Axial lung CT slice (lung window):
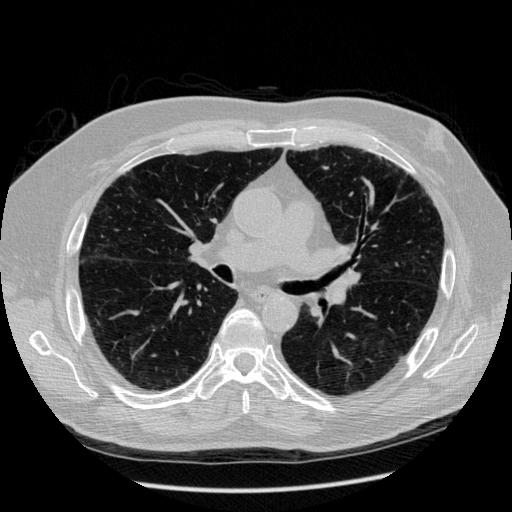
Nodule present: no